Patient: sex F, age 26
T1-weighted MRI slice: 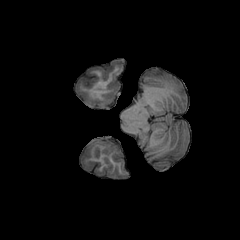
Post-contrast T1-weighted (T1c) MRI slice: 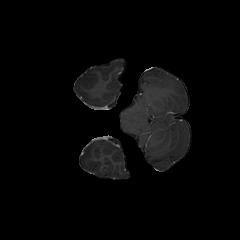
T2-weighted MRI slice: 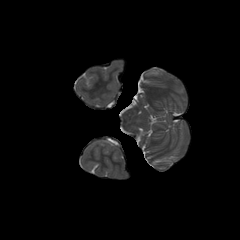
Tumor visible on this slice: no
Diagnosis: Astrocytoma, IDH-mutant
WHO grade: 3